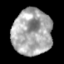
Tissue: skin
Cell type: Epithelial cells
Senescence score: 0.1447
Nuclear area (px): 1790
Mean DAPI intensity: 168.287